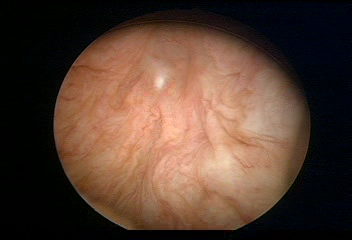
Modality: WLC
Class: Normal mucosa
Bladder cancer association: No